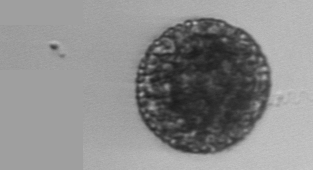
Label: Vicicitus_globosus